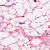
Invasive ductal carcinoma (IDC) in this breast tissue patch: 0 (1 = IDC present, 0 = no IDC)